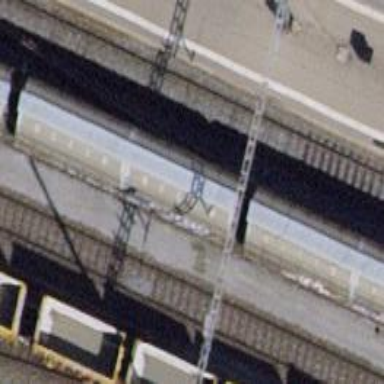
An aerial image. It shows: Railway track with electrified contact lines. This is siding track.